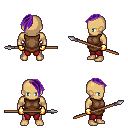
a pixel art fantasy rpg character, male body template, human, tanned skin, brown tunic, red pants, purple long mohawk hairstyle, gold gloves, spear, four views (front, back, left, right), 2x2 character sprite sheet, small pixel art, hard edges, no anti-aliasing